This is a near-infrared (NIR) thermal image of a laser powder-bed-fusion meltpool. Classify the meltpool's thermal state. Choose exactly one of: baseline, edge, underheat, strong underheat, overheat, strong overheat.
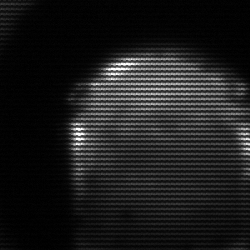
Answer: edge